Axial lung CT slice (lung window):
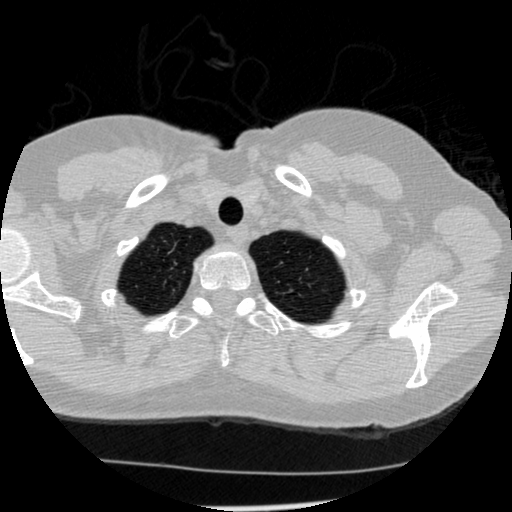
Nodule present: no